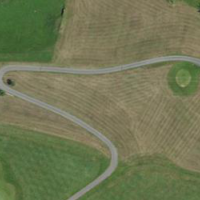
EUNIS habitat code: 26
Species observed at this site:
Salvia pratensis